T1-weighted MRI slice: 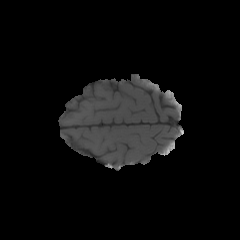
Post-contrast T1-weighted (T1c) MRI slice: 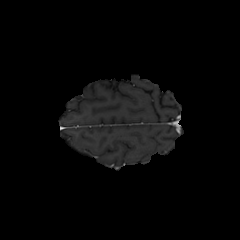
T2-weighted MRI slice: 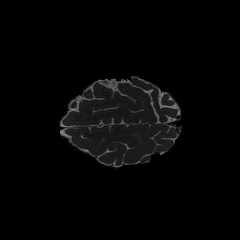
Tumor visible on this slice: no